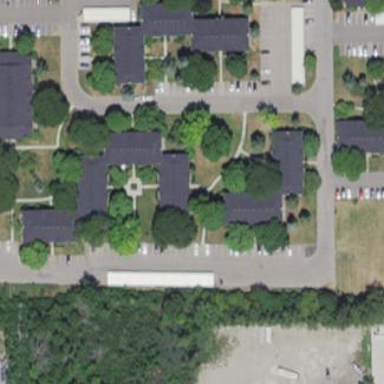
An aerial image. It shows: View of apartment building.